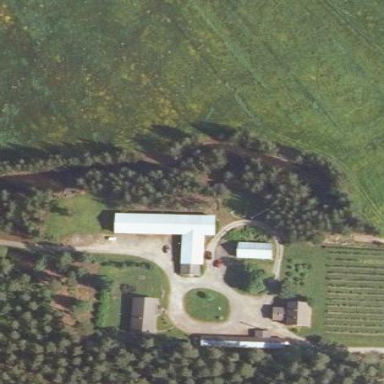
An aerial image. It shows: Farmyard area.